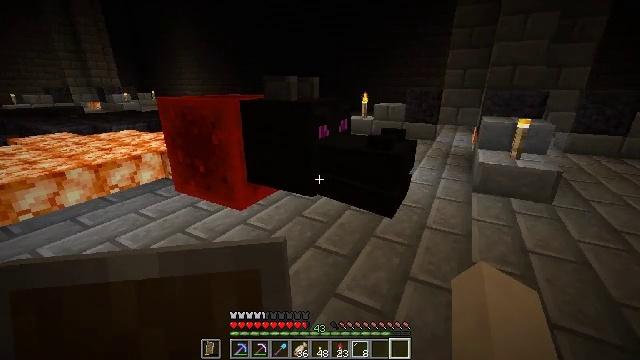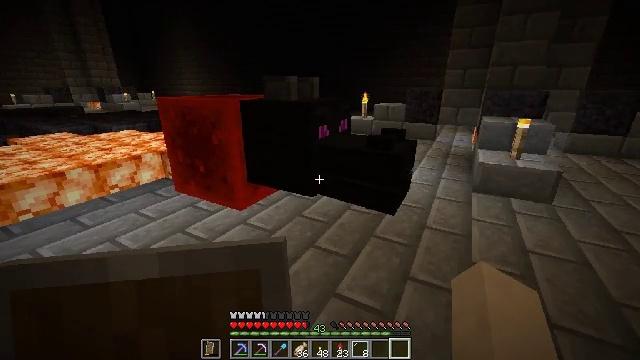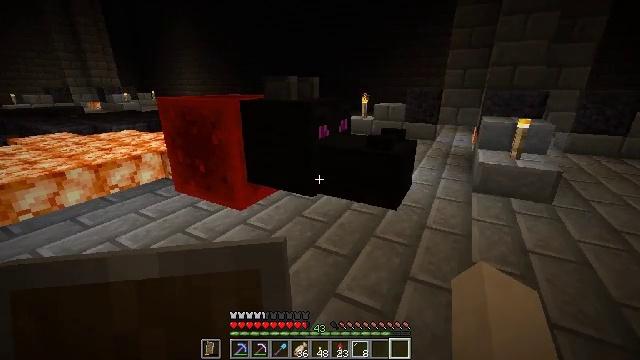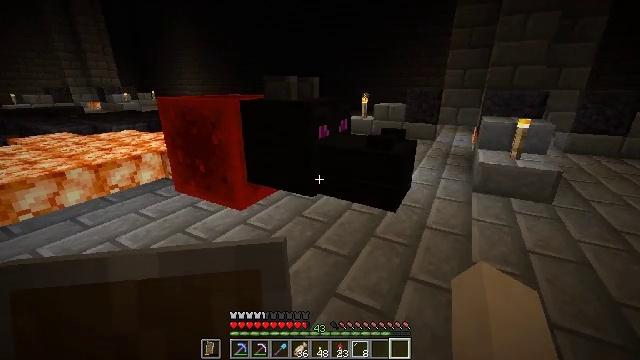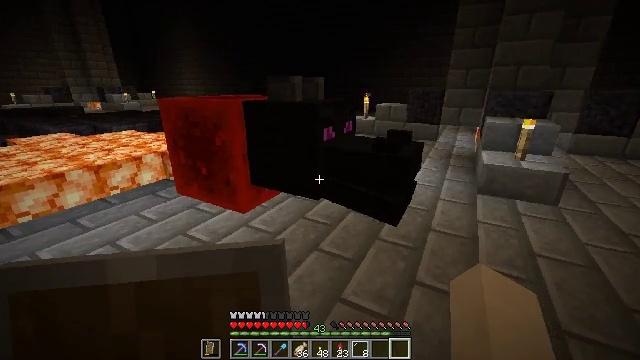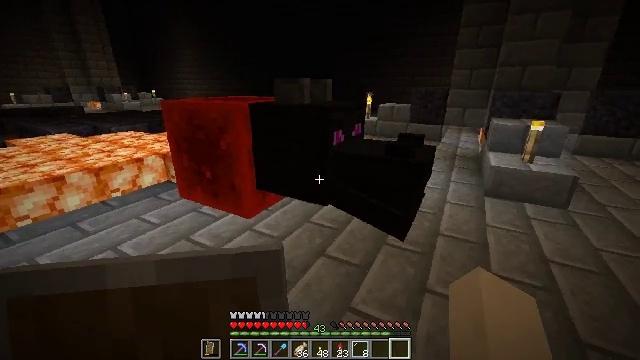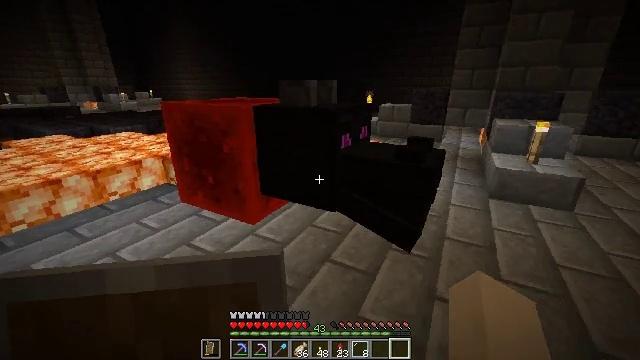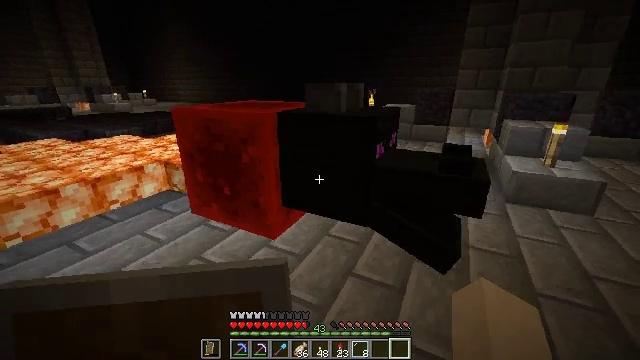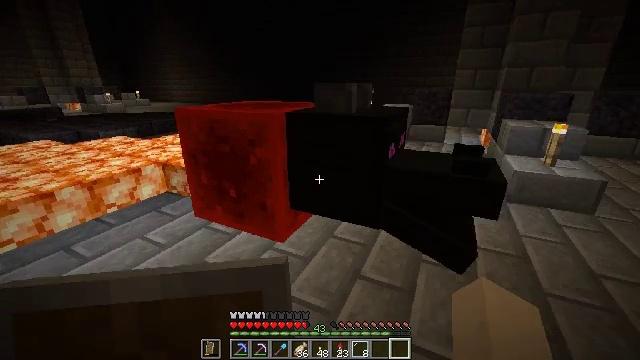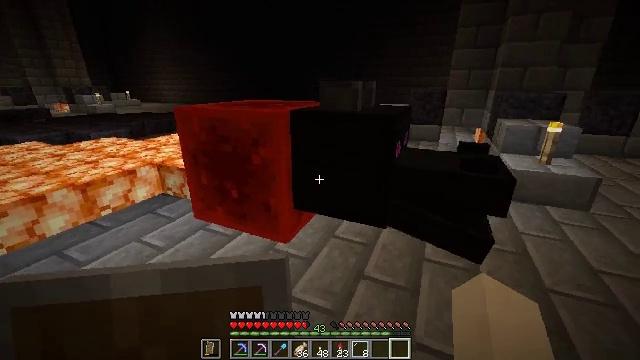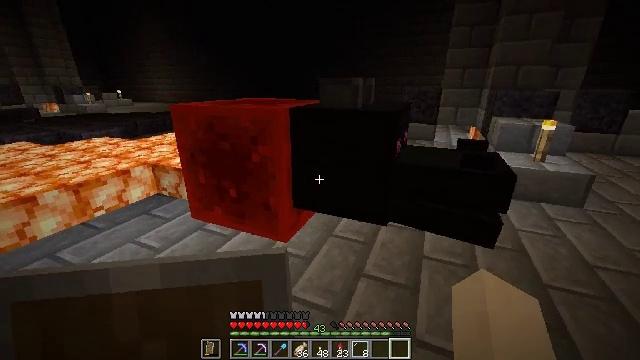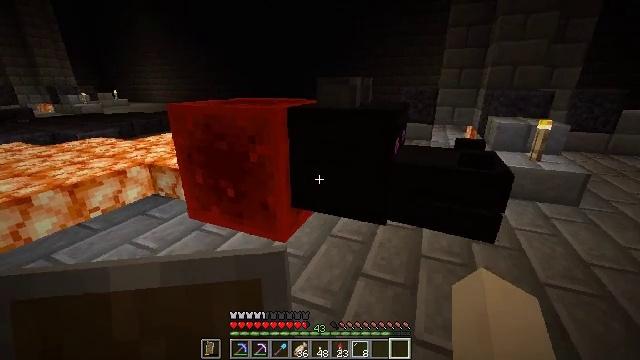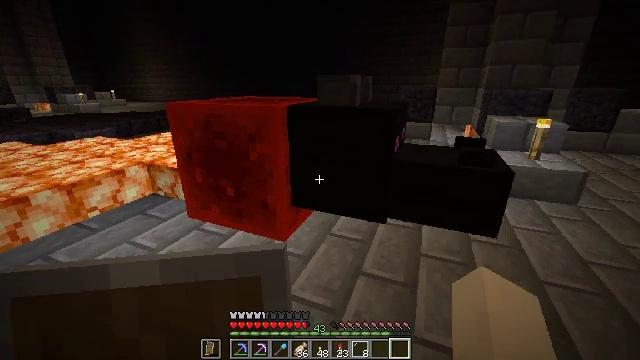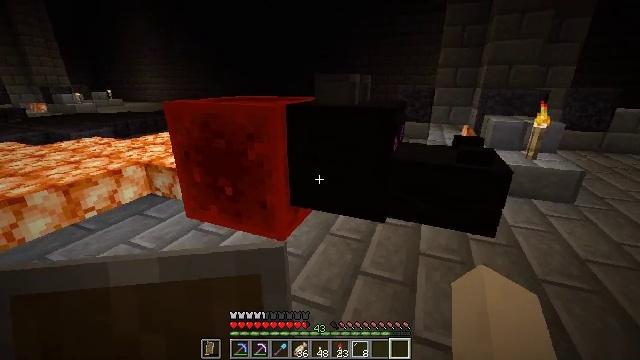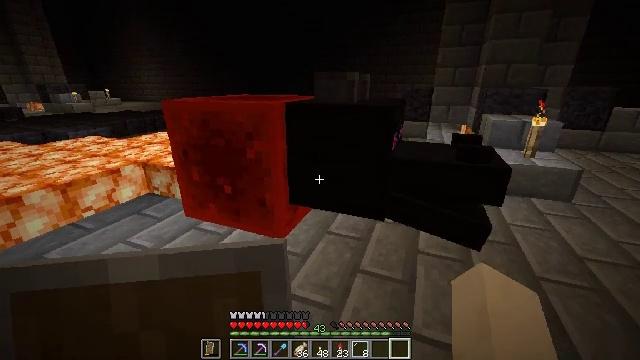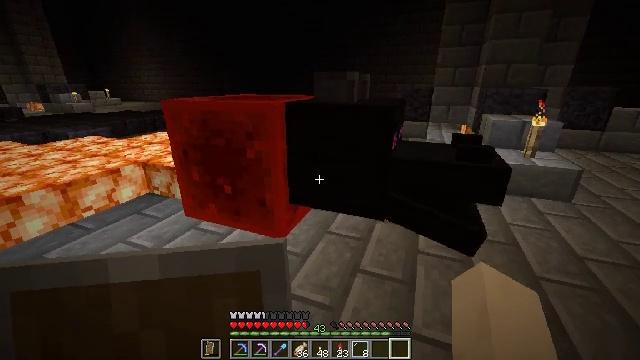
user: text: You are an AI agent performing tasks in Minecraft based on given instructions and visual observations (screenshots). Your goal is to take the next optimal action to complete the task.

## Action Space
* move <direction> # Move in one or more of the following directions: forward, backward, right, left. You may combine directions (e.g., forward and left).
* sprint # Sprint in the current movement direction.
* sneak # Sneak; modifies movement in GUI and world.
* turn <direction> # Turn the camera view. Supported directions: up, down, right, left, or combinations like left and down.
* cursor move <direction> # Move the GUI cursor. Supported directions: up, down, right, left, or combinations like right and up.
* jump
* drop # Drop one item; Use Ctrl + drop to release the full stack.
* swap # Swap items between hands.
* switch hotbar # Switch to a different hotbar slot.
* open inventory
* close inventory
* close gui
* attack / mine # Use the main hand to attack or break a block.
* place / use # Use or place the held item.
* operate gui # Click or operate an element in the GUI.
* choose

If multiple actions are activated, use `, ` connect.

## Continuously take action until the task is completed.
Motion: motion action
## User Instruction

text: Break the dragon head mounted on the wall.
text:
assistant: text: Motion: no_op
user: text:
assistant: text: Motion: no_op
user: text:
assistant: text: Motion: no_op
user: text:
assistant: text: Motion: move forward and move left
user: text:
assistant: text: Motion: move forward and move left
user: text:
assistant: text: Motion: move forward and move left
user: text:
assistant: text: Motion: move left, turn right
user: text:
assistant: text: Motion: turn right
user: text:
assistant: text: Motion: turn right
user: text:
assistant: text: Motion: turn right
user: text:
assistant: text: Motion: no_op
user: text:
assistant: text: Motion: no_op
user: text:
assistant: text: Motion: no_op
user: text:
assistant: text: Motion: no_op
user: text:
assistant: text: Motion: no_op
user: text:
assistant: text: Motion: no_op
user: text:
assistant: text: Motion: no_op
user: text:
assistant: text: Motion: no_op
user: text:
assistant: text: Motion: no_op
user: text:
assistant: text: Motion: no_op
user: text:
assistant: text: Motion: no_op
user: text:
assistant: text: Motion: no_op
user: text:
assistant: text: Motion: no_op
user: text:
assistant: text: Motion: no_op
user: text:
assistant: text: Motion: no_op
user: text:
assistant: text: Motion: no_op
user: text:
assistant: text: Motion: no_op
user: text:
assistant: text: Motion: no_op
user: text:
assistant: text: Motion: no_op
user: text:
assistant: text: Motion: no_op